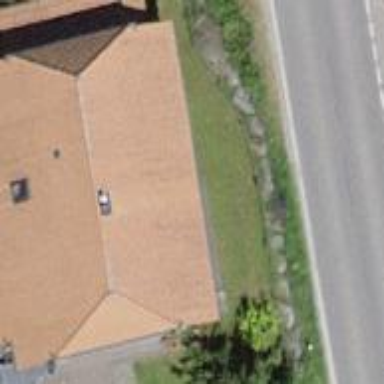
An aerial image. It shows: Residential building with half-hipped roof shape.